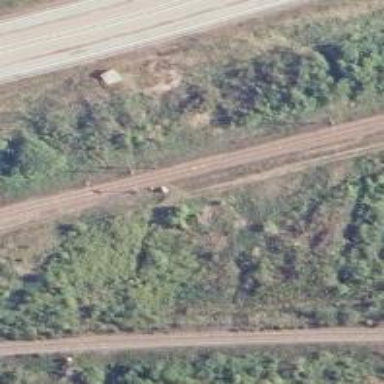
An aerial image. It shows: Railway signal.